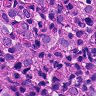
Metastatic tissue present: yes